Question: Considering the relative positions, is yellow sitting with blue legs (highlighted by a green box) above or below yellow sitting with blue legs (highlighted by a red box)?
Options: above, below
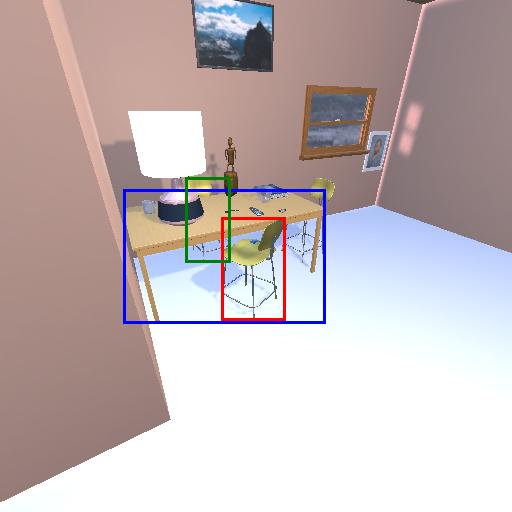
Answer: above